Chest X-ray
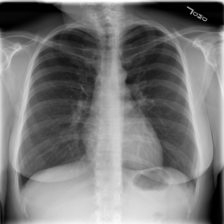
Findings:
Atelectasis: negative
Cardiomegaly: negative
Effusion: negative
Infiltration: positive
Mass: negative
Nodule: negative
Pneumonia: negative
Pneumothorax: negative
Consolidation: negative
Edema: negative
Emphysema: negative
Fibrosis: negative
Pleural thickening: negative
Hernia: negative